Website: macys
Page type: billing-address
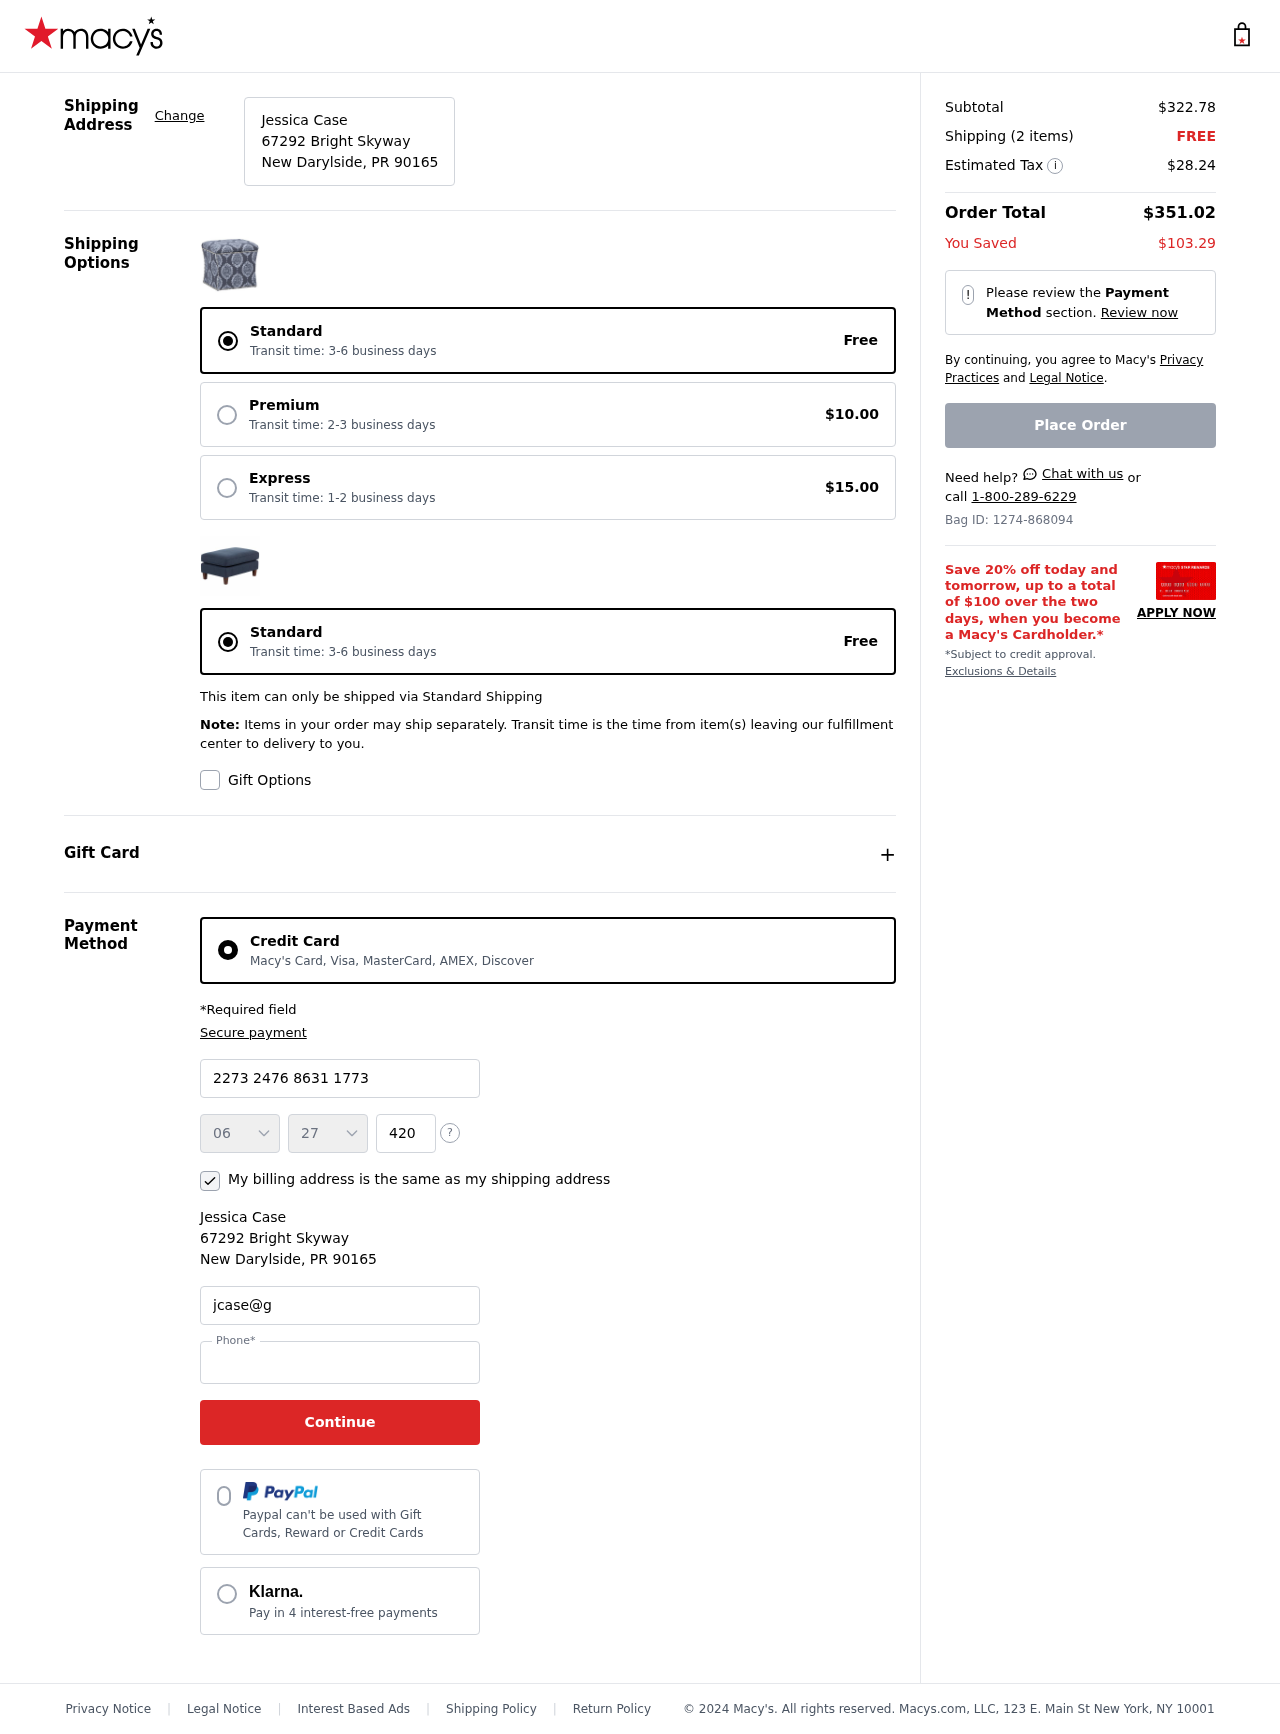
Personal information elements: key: PII_CARD_CVV
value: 420
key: PII_CARD_EXPIRY_MONTH
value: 06
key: PII_CARD_EXPIRY_YEAR
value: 27
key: PII_CARD_NUMBER
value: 2273 2476 8631 1773
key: PII_CITY_STATE_ZIP
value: New Darylside, PR 90165
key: PII_EMAIL
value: jcase@gmail.com
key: PII_FULLNAME
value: Jessica Case
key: PII_PHONE
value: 5472588663
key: PII_STREET
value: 67292 Bright Skyway
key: PII_FULLNAME2
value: Jessica Case
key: PII_CITY
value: New Darylside
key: PII_STATE
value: PR
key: PII_STATE_ABBR
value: PR
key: PII_POSTCODE
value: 90165
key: PII_POSTCODE_FULL
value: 90165
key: PII_CITY_STATE
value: New Darylside, PR
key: PII_POSTCODE_NUMERIC
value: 90165
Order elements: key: ORDER_SUBTOTAL
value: $322.78
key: ORDER_NUM_ITEMS
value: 2
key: ORDER_SHIPPING_COST
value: FREE
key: ORDER_TAX
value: $28.24
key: ORDER_TOTAL
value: $351.02
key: ORDER_SAVINGS
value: $103.29
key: ORDER_ID
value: Bag ID: 1274-868094